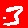
Digit: 3